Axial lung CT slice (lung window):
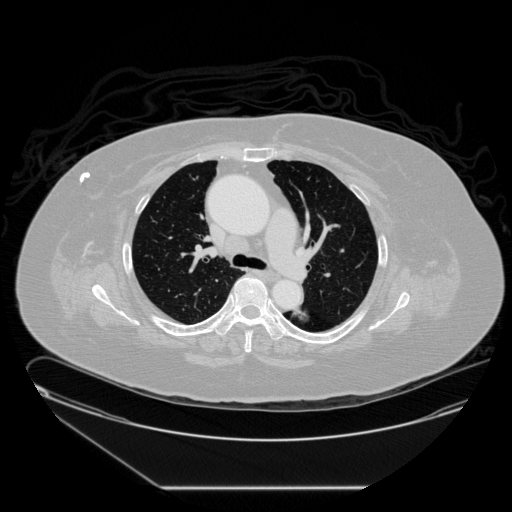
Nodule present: yes
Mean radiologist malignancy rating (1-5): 3.5